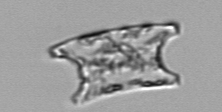
Label: Eucampia